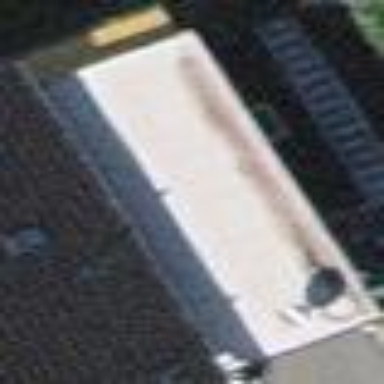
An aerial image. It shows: Garage building.